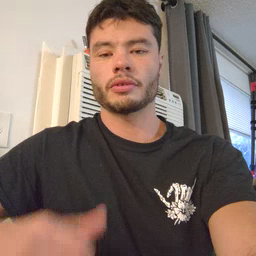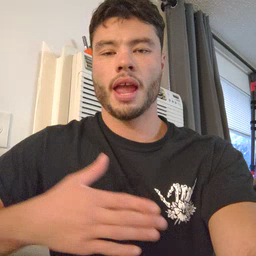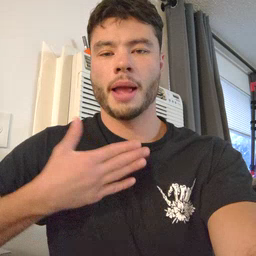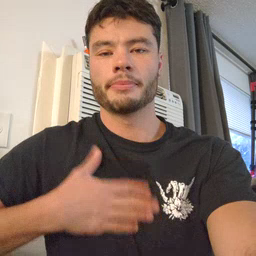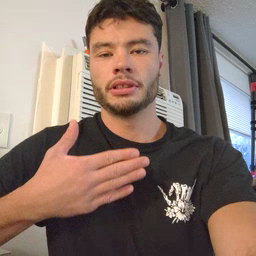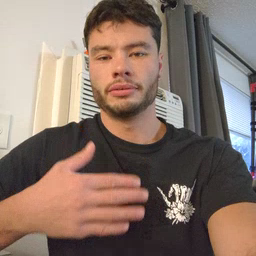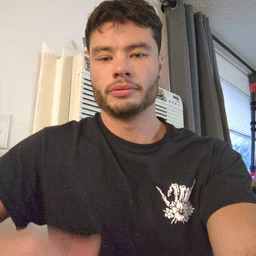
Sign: happy